Interaction volume radius: 5 \u00c5
Interaction volume height: 25 \u00c5
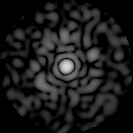
Disorder parameter: 0.8166